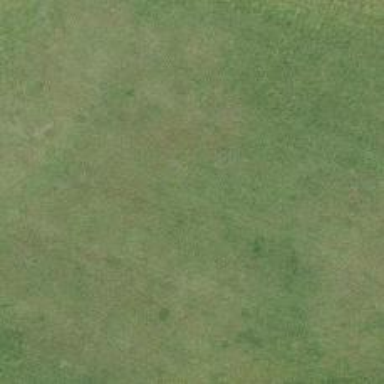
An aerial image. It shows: Golf hole.